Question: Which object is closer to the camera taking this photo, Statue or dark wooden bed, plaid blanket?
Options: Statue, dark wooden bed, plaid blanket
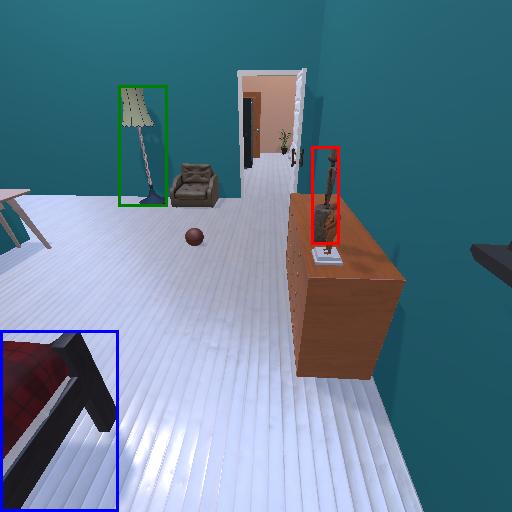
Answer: Statue